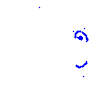
Particle: electron